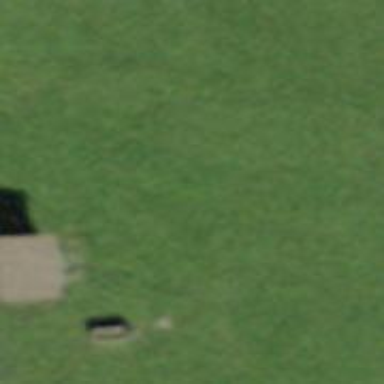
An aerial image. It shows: Barn.